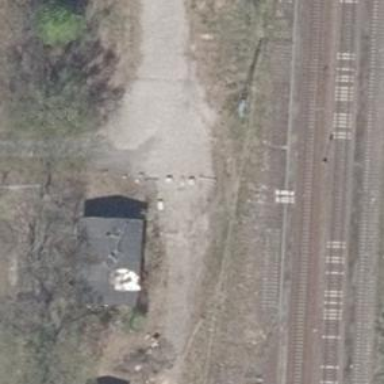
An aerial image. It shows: Abandoned railway spur.